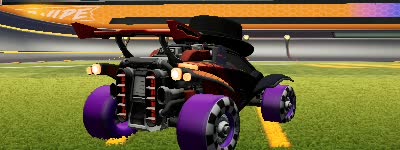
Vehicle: octane